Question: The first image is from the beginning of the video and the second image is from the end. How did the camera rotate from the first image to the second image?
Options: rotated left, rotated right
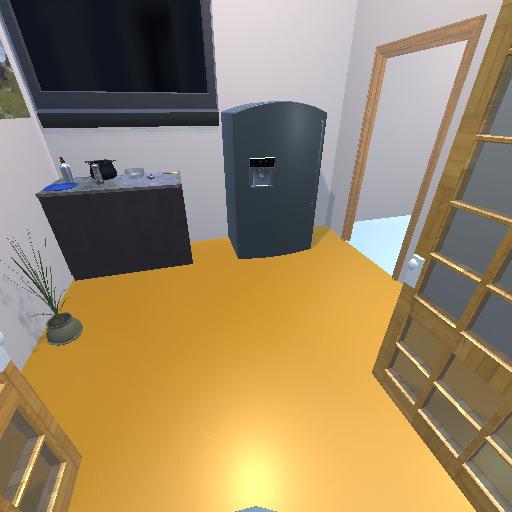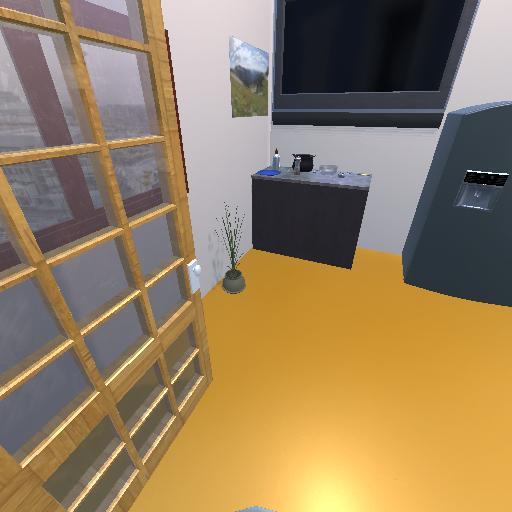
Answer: rotated left